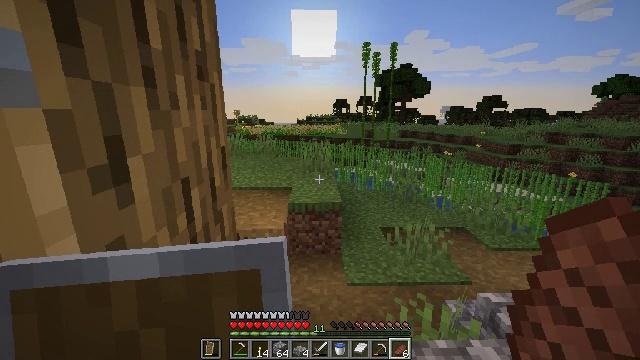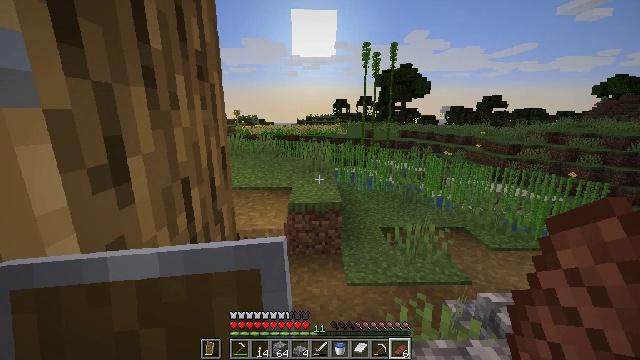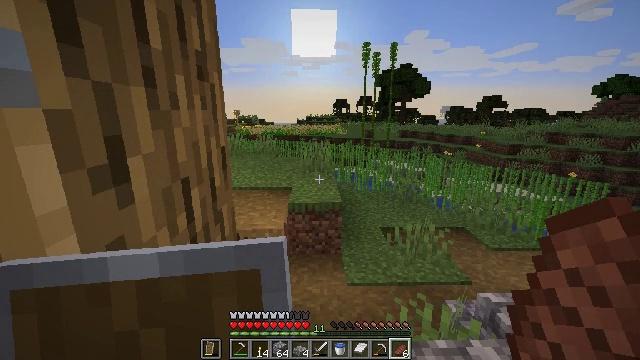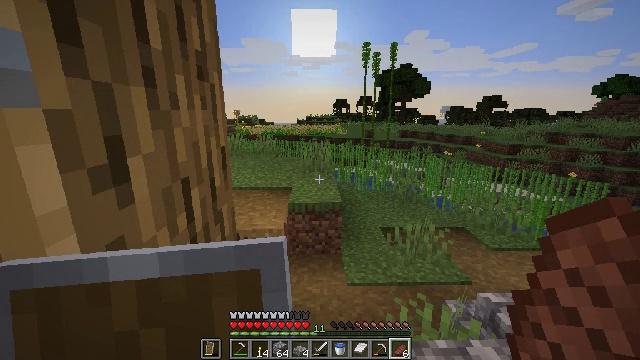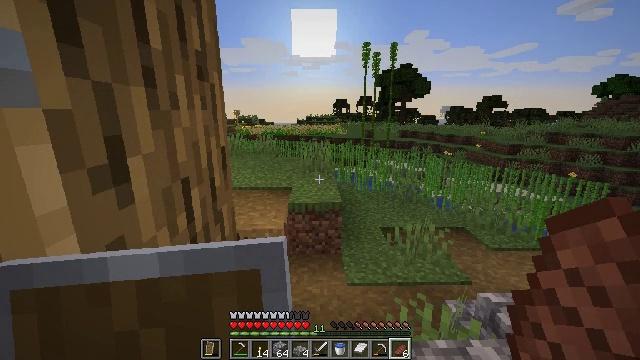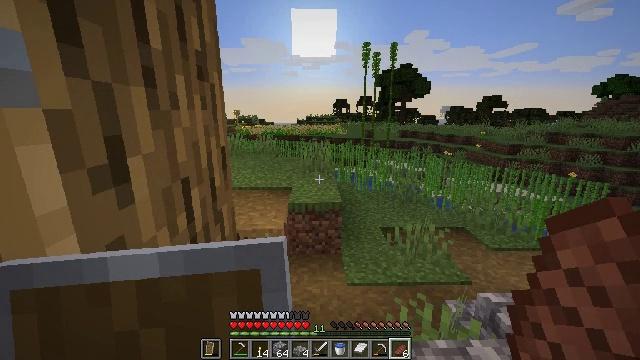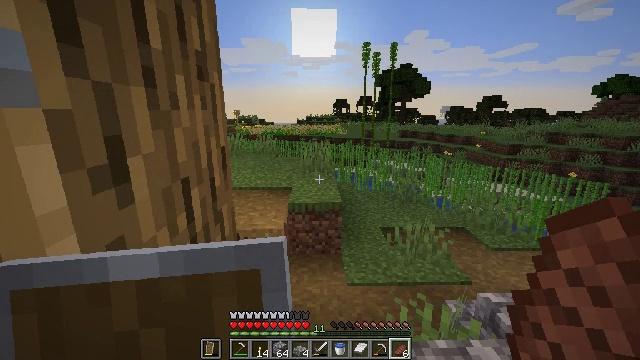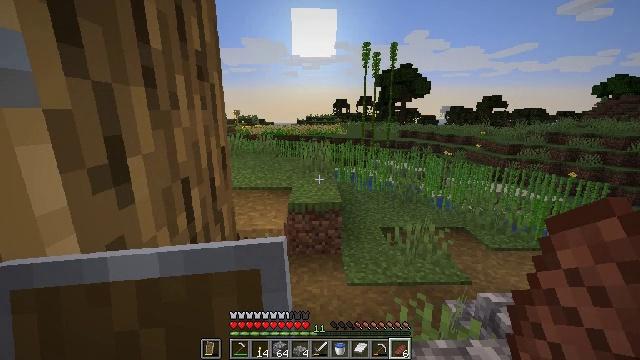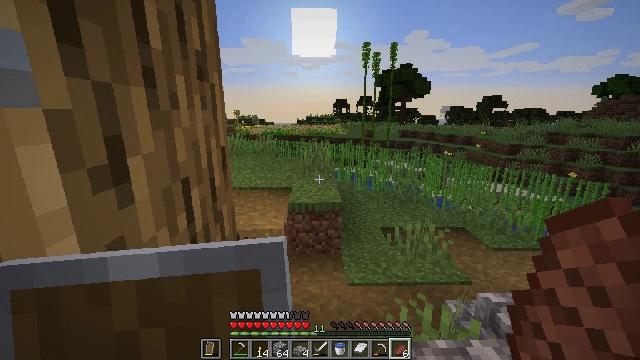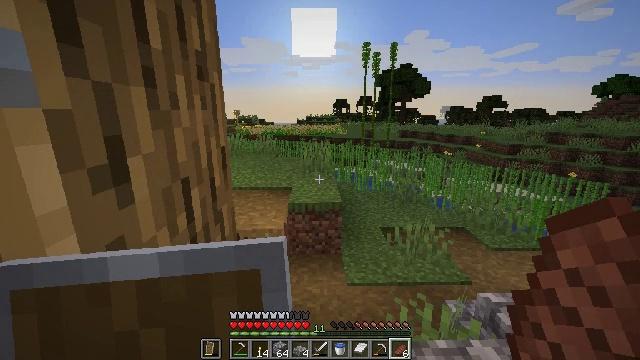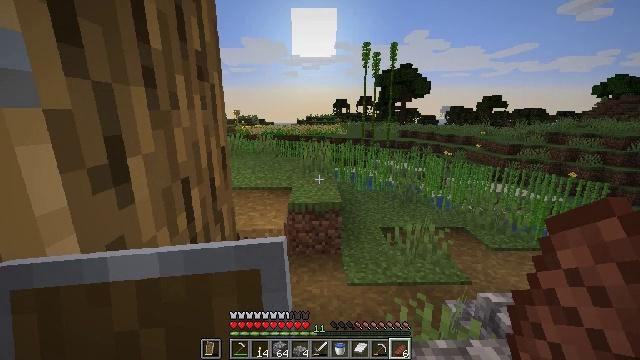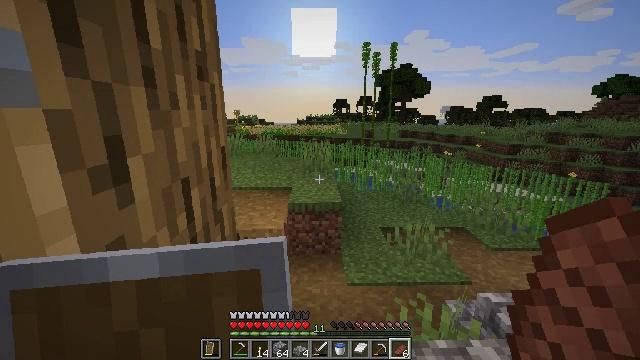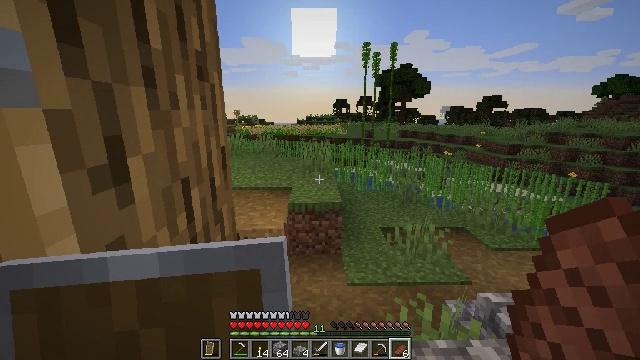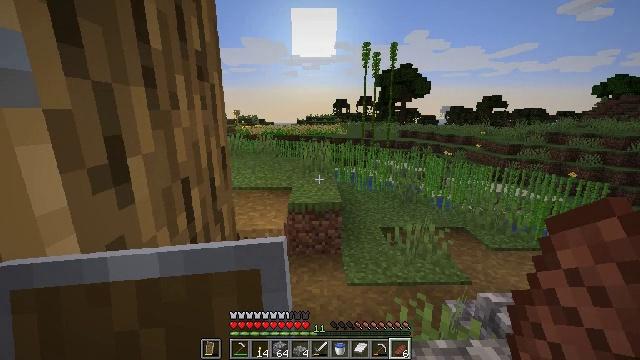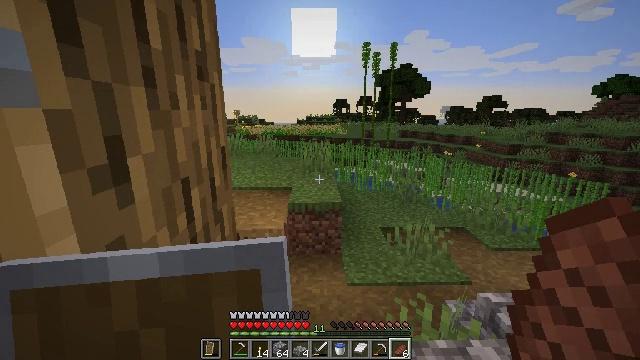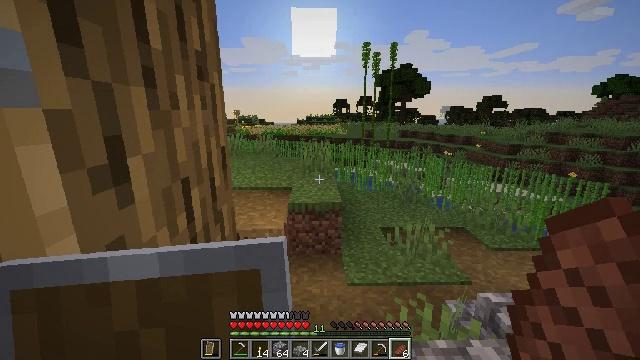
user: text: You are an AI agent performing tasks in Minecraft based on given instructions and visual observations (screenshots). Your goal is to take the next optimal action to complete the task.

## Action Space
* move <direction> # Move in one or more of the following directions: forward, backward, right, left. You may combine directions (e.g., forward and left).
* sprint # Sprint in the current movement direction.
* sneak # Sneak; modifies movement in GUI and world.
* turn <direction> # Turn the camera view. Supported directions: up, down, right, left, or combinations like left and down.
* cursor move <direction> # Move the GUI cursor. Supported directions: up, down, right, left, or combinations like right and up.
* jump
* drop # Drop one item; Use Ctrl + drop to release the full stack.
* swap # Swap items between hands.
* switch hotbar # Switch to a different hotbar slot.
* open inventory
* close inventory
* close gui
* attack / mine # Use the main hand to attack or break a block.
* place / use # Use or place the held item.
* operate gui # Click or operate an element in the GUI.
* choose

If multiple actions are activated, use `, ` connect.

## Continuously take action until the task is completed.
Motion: motion action
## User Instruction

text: Mine the farmland block.
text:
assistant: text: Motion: no_op
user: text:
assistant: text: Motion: no_op
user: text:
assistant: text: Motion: no_op
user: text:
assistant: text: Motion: no_op
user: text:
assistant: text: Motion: no_op
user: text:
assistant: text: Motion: no_op
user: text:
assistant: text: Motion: no_op
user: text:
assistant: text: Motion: no_op
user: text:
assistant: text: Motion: no_op
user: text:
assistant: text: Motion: no_op
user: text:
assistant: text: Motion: no_op
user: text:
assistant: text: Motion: no_op
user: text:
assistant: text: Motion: no_op
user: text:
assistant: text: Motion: no_op
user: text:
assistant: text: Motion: no_op
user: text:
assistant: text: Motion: no_op
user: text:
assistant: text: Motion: no_op
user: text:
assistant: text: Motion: no_op
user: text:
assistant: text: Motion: no_op
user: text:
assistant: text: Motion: no_op
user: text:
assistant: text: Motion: no_op
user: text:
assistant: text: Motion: no_op
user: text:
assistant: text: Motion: no_op
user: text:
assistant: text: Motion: no_op
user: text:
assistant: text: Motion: no_op
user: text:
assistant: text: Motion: no_op
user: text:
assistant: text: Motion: no_op
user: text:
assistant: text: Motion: no_op
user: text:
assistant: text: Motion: no_op
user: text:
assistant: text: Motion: no_op